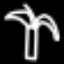
Label: palm tree